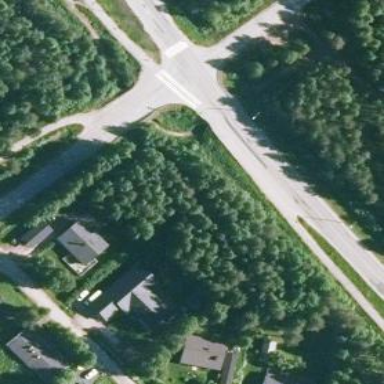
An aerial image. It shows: Nordic cycleway for cross-country skiing.